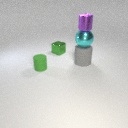
small green rubber cylinder to the left of small green metal cube